Question: I need to find the coordinates of three black squares in the test form. I took the example code from the site emgu.com and slightly changed it, but he does not find what I need. The size of image is A4, and the size of the test form is A5. I am hope for your help :)
I nearly forgot, the size of squares 30 pixels.
'''
private void DetectRectangles(Image<Gray, byte> img)
{
var size = new Size(3, 3);
CvInvoke.GaussianBlur(img, img, size, 0);
CvInvoke.AdaptiveThreshold(img, img, 255, AdaptiveThresholdType.MeanC, ThresholdType.Binary, 75, 100);
UMat cannyEdges = new UMat();
CvInvoke.Canny(img, cannyEdges, 180, 120);
var boxList = new List<RotatedRect>();
using (VectorOfVectorOfPoint contours = new VectorOfVectorOfPoint())
{
CvInvoke.FindContours(cannyEdges, contours, null, RetrType.Tree, ChainApproxMethod.ChainApproxSimple);
int count = contours.Size;
for (int i = 0; i < count; i++)
{
using (VectorOfPoint contour = contours[i])
using (VectorOfPoint approxContour = new VectorOfPoint())
{
CvInvoke.ApproxPolyDP(contour, approxContour, CvInvoke.ArcLength(contour, true) * 0.05, true);
var area = CvInvoke.ContourArea(approxContour);
if (area > 800 && area < 1000)
{
if (approxContour.Size == 4)
{
bool isRectangle = true;
Point[] pts = approxContour.ToArray();
LineSegment2D[] edges = PointCollection.PolyLine(pts, true);
for (int j = 0; j < edges.Length; j++)
{
double angle = Math.Abs(edges[(j + 1) % edges.Length].GetExteriorAngleDegree(edges[j]));
if (angle < 75 || angle > 94)
{
isRectangle = false;
break;
}
}
if (isRectangle)
boxList.Add(CvInvoke.MinAreaRect(approxContour));
}
}
}
}
}
var resultimg = new Image<Bgr,byte>(img.Width, img.Height);
CvInvoke.CvtColor(img, resultimg, ColorConversion.Gray2Bgr);
foreach (RotatedRect box in boxList)
{
CvInvoke.Polylines(resultimg, Array.ConvertAll(box.GetVertices(), Point.Round), true, new Bgr(Color.Red).MCvScalar, 2);
}
imageBox1.Image = resultimg;
resultimg.Save("result_img.jpg"); }
'''
Input image:

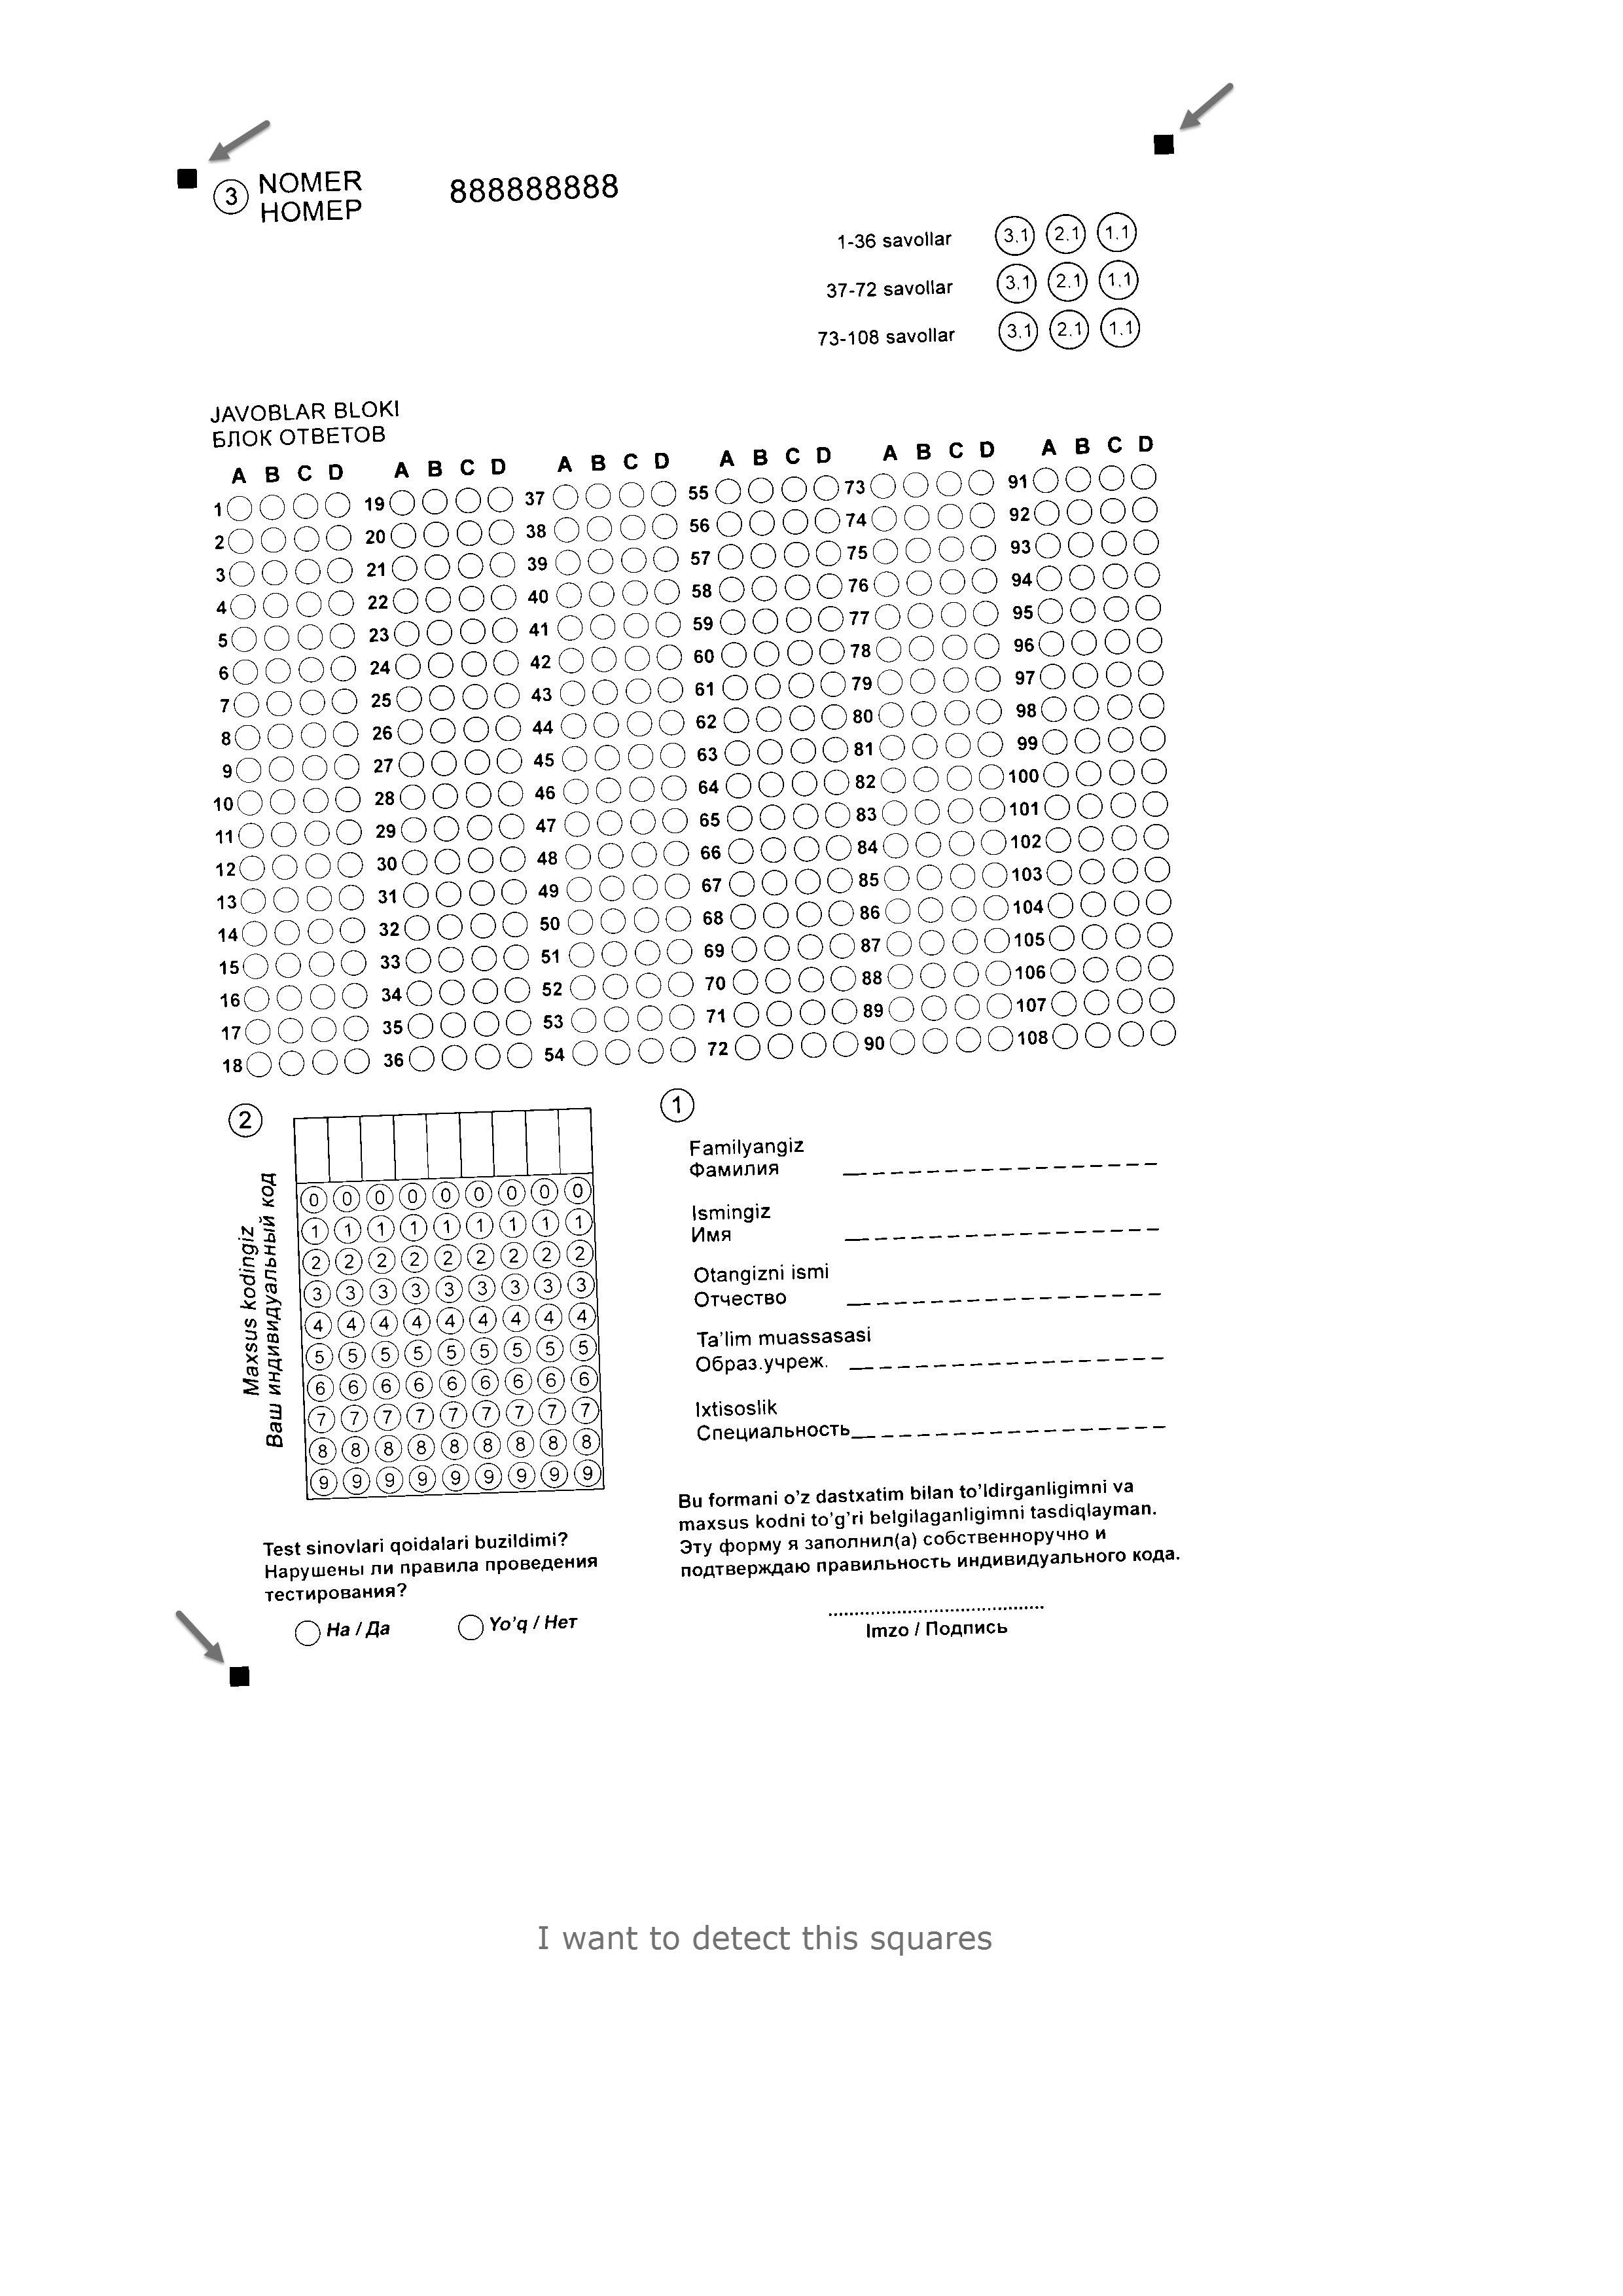
Answer: Since you are looking for a very specific object, you can use the following algorithm:
1. Invert the image, so that the foreground becomes white, and the background black.
2. Find contours of connected components
3. For each contours a. Compute the minimum area rectangle box b. Compute the area of box: barea c. Compute the area of the contour: carea d. Apply some constraint to be sure your contour is the square you're looking for
The constraints of step 3d are:
1. The ratio barea / carea should be high (let's say higher then 0.9), meaning that the contour belongs to an almost rectangular blob.
2. The aspect ratio of box should be almost 1, meaning that the box is basically a square
3. The size of the square should be almost 30, to reject other smaller or bigger squares in the image.
The result I get running this is:
<URL>
Here is the code. Sorry, it's C++, but since it's all OpenCV function calls you should be able to port it easily to C#. At least, you can use it as a reference:
'''
#include <opencv2/opencv.hpp>
#include <iostream>
using namespace cv;
using namespace std;
int main()
{
// Load image
Mat1b img = imread("path_to_image", IMREAD_GRAYSCALE);
// Create the output image
Mat3b out;
cvtColor(img, out, COLOR_GRAY2BGR);
// Create debug image
Mat3b dbg = out.clone();
// Binarize (to remove jpeg arifacts)
img = img > 200;
// Invert image
img = ~img;
// Find connected components
vector<vector<Point>> contours;
findContours(img.clone(), contours, RETR_EXTERNAL, CHAIN_APPROX_SIMPLE);
vector<RotatedRect> squares;
// For each contour
for (int i = 0; i < contours.size(); ++i)
{
// Find rotated bounding box
RotatedRect box = minAreaRect(contours[i]);
// Compute the area of the contour
double carea = contourArea(contours[i]);
// Compute the area of the box
double barea = box.size.area();
// Constraint #1
if ((carea / barea) > 0.9)
{
drawContours(dbg, contours, i, Scalar(0, 0, 255), 7);
// Constraint #2
if (min(box.size.height, box.size.width) / max(box.size.height, box.size.width) > 0.95)
{
drawContours(dbg, contours, i, Scalar(255, 0, 0), 5);
// Constraint #3
if (box.size.width > 25 && box.size.width < 35)
{
drawContours(dbg, contours, i, Scalar(0, 255, 0), 3);
// Found the square!
squares.push_back(box);
}
}
}
// Draw output
for (int i = 0; i < squares.size(); ++i)
{
Point2f pts[4];
squares[i].points(pts);
for (int j = 0; j < 4; ++j)
{
line(out, pts[j], pts[(j + 1) % 4], Scalar(0,255,0), 5);
}
}
}
// Resize for better visualization
resize(out, out, Size(), 0.25, 0.25);
resize(dbg, dbg, Size(), 0.25, 0.25);
// Show images
imshow("Steps", dbg);
imshow("Result", out);
waitKey();
return 0;
}
'''